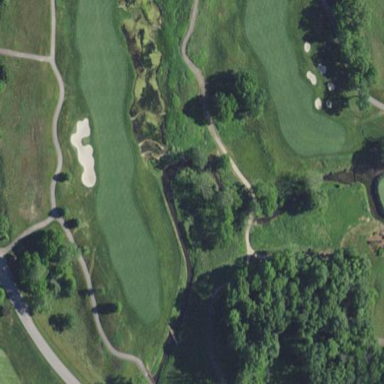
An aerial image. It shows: Water hazard on golf course. The hazard is natural water feature.